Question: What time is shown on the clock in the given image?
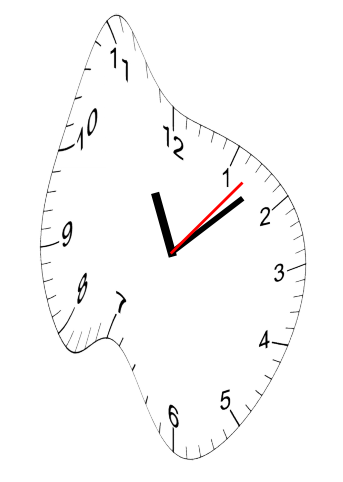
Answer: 11:08:07